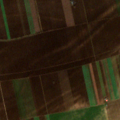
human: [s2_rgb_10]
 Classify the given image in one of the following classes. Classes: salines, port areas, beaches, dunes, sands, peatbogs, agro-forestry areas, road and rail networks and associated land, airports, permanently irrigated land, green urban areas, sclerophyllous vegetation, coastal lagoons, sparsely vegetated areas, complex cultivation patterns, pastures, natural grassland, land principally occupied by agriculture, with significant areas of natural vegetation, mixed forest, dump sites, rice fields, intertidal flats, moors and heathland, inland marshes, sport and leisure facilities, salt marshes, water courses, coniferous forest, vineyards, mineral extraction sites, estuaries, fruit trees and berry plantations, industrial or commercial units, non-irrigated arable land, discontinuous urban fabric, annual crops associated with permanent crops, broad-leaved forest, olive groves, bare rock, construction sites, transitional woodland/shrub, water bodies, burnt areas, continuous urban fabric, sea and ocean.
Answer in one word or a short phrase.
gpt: non-irrigated arable land